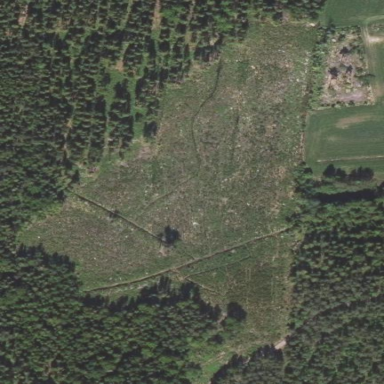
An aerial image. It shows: Logging area.